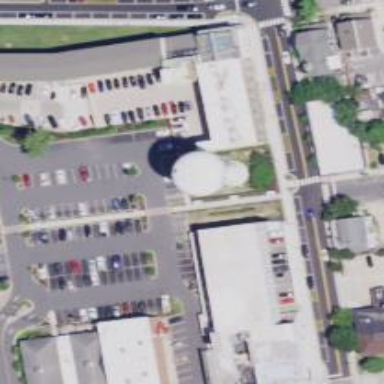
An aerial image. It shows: Water tower that is man-made.